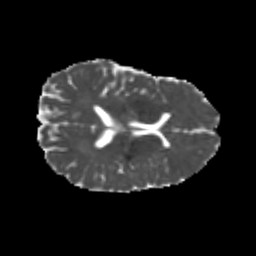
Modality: MD
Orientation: axial
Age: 23
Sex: male
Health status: healthy
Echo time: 0.074 s